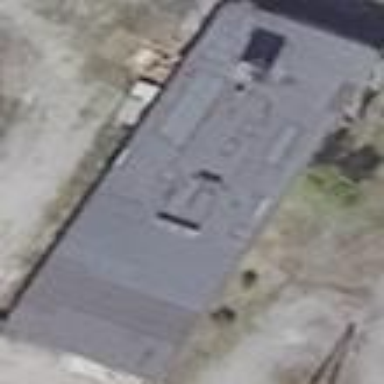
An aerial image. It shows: Service building.